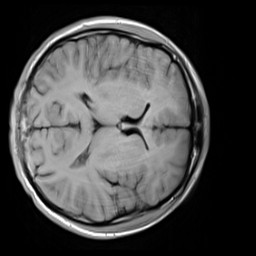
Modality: T1w
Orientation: axial
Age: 21
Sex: male
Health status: healthy
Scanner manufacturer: siemens
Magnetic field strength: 3 T
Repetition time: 4.1 s
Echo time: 0.0085 s